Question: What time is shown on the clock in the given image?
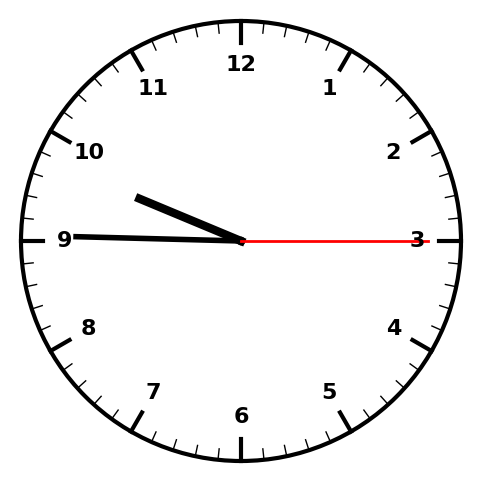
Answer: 09:45:15